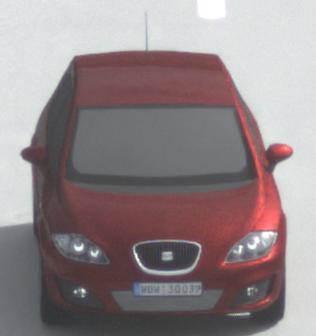
Make: SEAT
Model: Leon 1.4
Detailed model: Leon (1P)
Model produced from: 2009/04
Model produced until: 2010/08
Doors: 5
Color: red
Road condition: dry road
Daytime: morning or afternoon
Contrast: low contrast